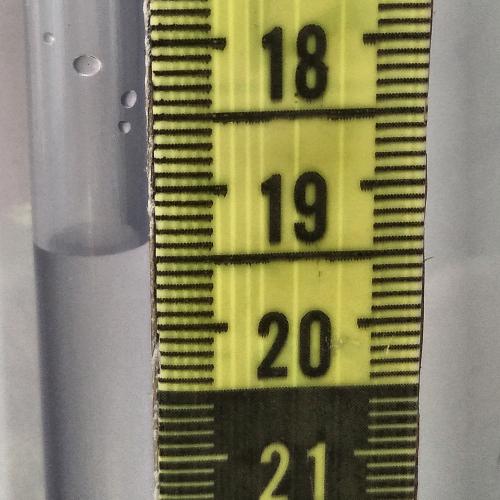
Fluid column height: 19.4 cm